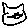
Label: cat